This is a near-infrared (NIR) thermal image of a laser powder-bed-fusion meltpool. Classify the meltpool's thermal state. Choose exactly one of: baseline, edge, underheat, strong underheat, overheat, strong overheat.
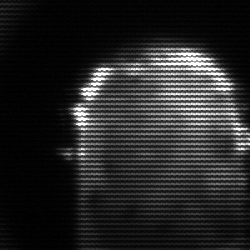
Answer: baseline